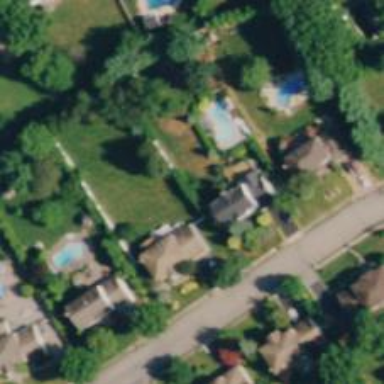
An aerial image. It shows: Charming neighbourhood.